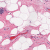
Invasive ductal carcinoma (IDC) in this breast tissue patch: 0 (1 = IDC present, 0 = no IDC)